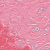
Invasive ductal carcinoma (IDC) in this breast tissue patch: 0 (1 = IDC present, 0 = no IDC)